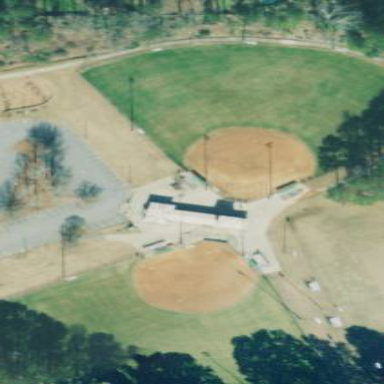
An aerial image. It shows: Baseball or softball pitch for leisure land sports.